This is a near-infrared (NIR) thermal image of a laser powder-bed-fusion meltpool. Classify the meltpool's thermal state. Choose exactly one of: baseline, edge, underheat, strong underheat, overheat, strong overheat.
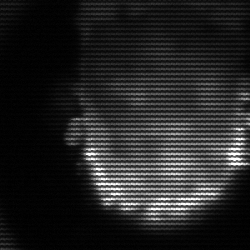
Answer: baseline